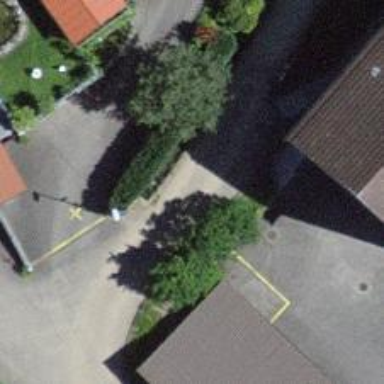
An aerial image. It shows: Bollard barrier.